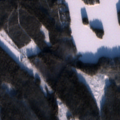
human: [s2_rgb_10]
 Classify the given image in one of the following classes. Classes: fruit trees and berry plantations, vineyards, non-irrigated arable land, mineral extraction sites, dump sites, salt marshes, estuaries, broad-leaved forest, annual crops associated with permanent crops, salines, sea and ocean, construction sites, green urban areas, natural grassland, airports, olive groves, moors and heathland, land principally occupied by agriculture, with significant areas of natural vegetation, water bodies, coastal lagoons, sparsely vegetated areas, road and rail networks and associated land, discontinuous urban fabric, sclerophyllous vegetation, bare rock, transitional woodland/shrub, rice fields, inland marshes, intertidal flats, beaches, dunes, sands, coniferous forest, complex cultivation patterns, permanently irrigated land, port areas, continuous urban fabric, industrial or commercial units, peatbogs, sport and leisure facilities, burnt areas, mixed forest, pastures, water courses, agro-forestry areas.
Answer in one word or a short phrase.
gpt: coniferous forest, mixed forest, water bodies